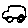
Label: car